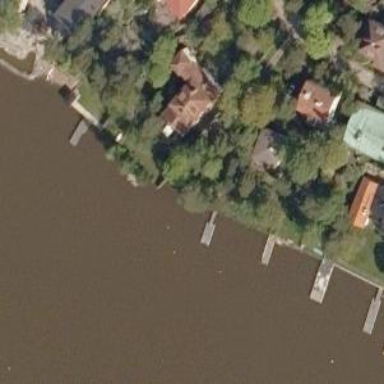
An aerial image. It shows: Man-made pier.